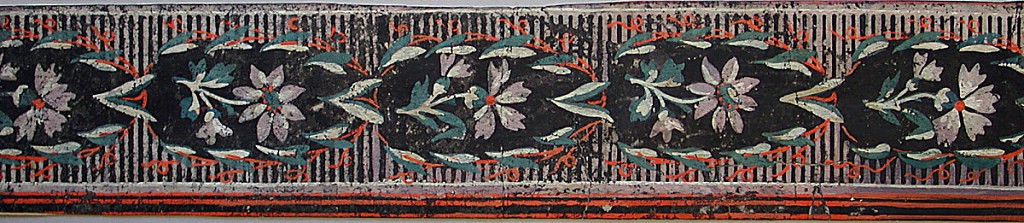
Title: Border
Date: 1795–1805
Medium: Block printed on handmade paper
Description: Horizontal rectangle. Border paper, with alternating motifs of spray of roses and leaf with berries. Across top and bottom edges, blue band with white serpentine line. Printed in white, pink, blue, green and brown, on black field.